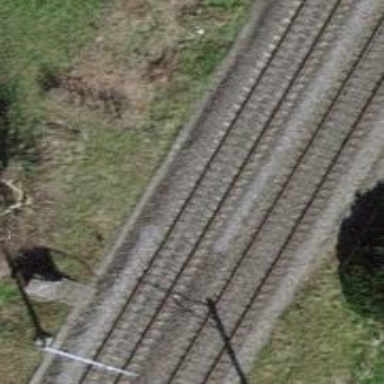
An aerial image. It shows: Single railway track with electrified contact line.